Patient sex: F
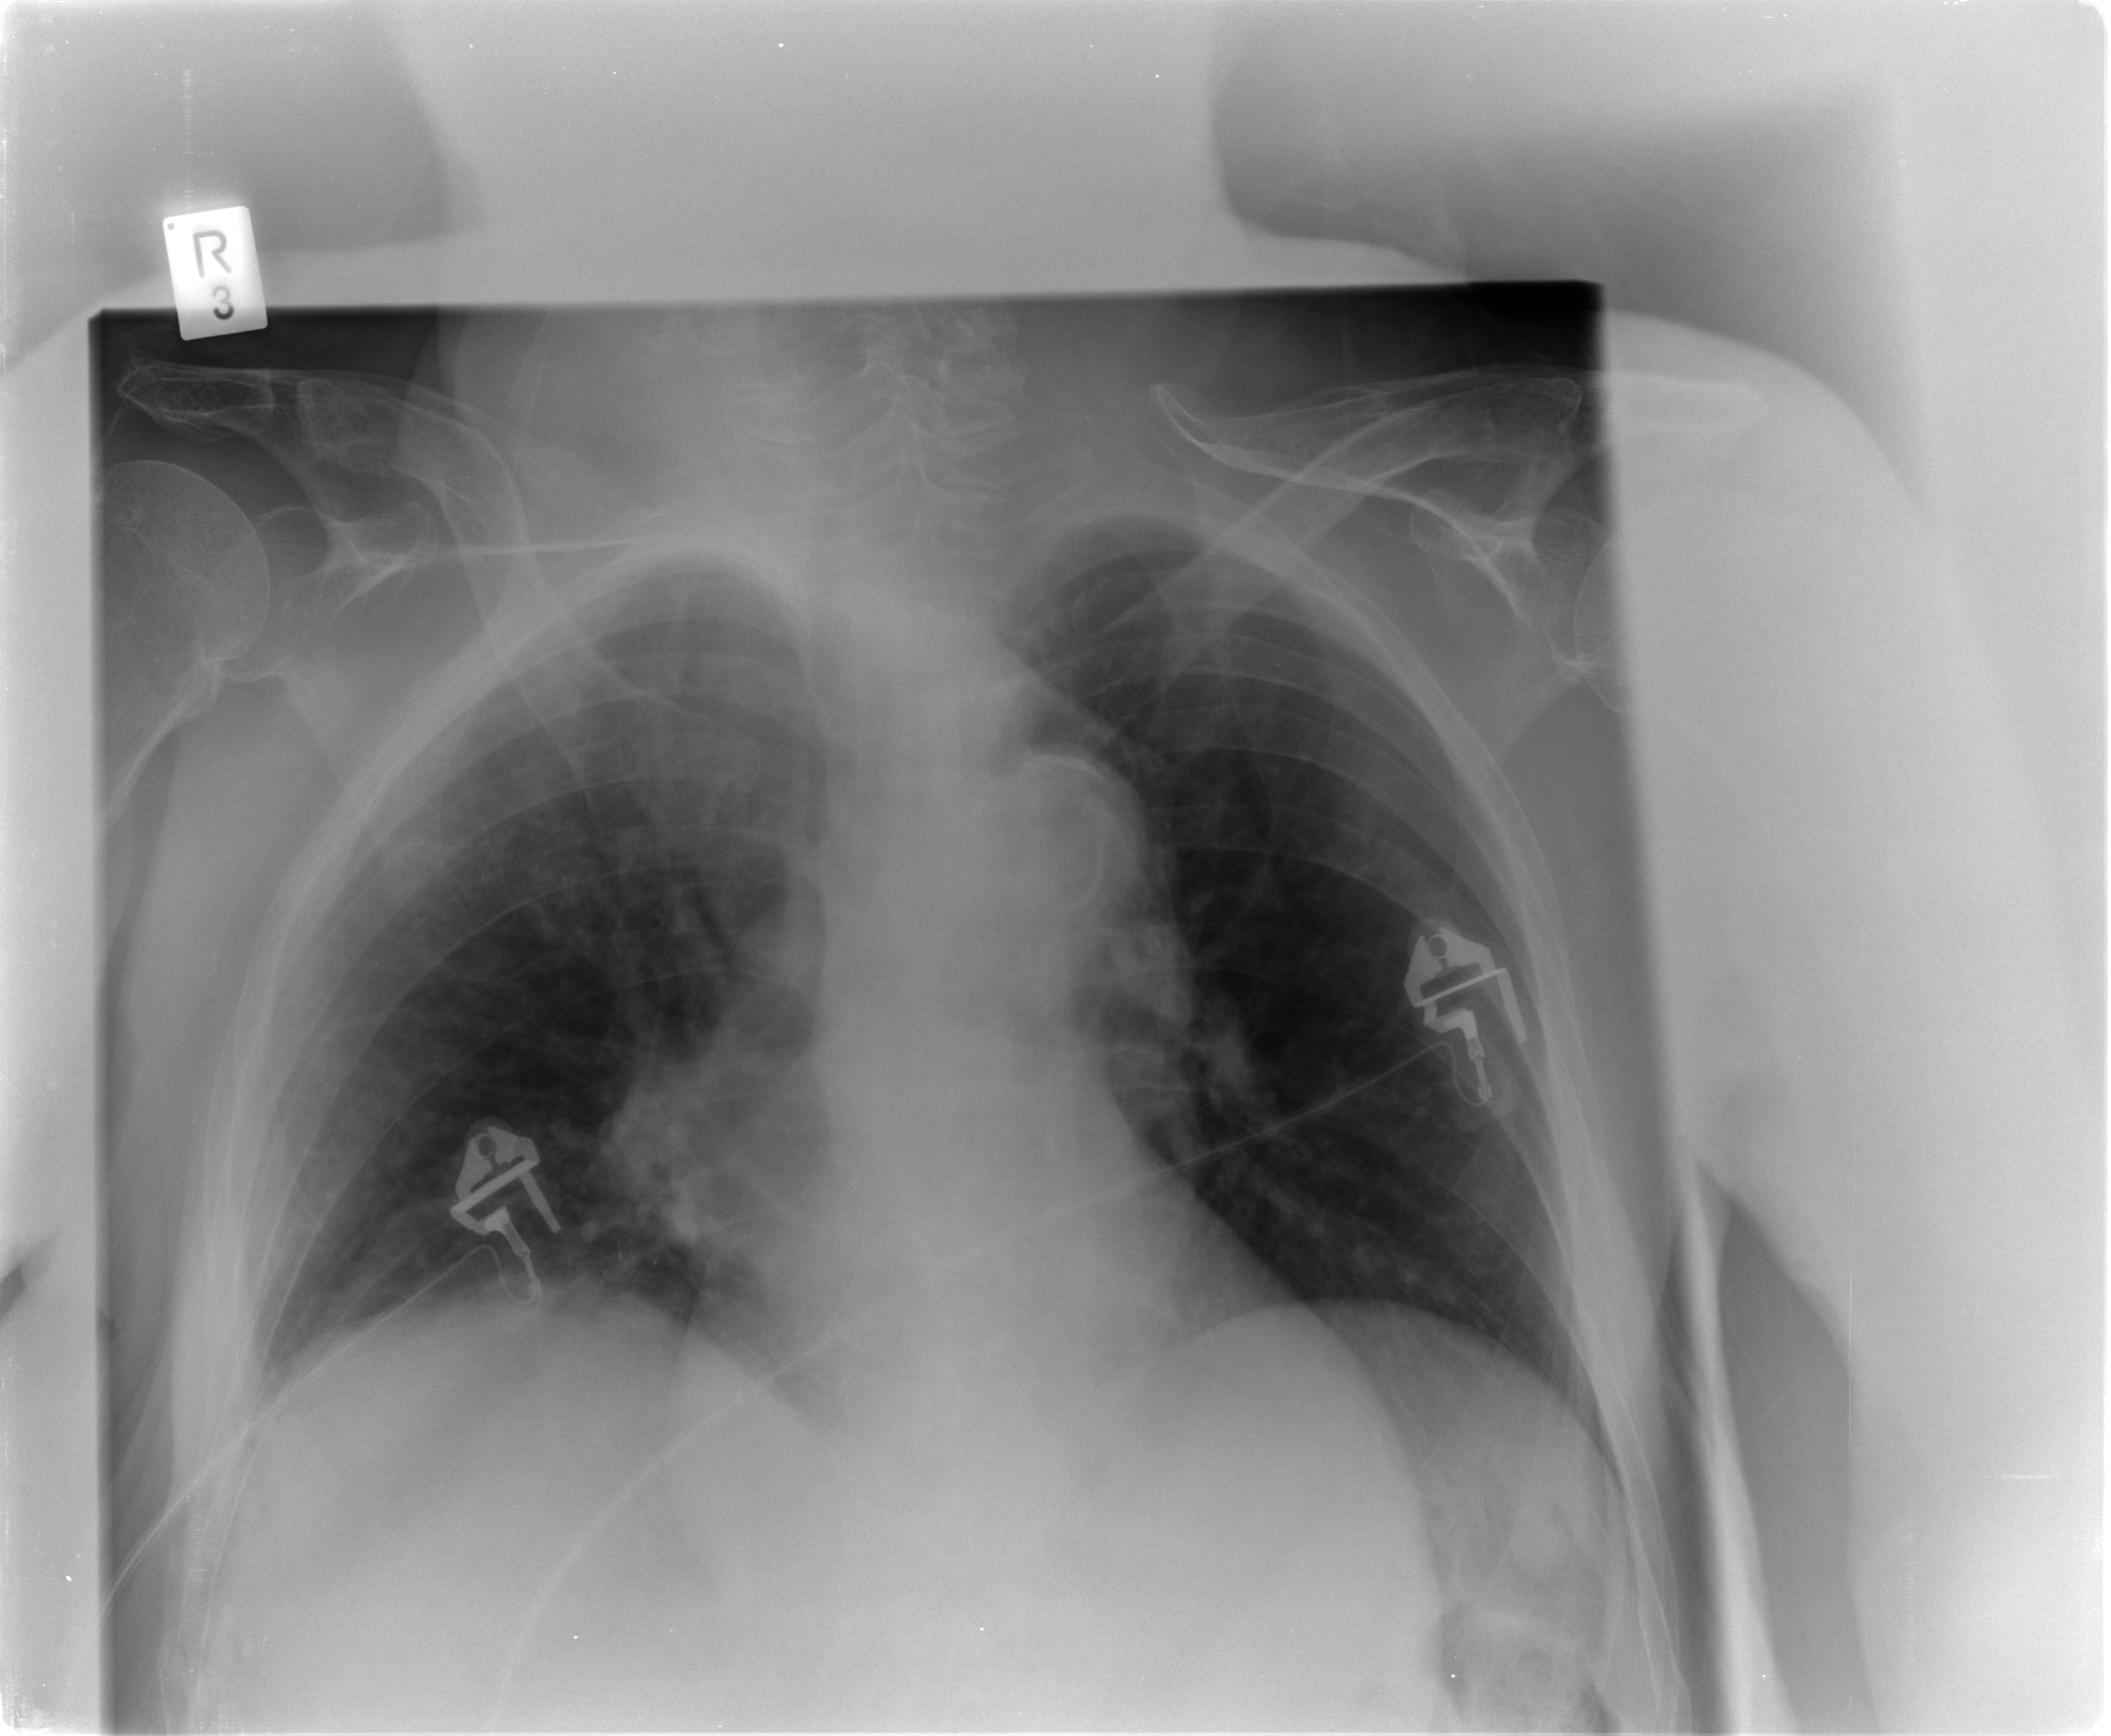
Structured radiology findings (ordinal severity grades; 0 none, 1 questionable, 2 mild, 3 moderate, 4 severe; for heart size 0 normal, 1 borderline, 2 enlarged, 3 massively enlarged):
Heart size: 2
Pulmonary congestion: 0
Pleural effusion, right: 0
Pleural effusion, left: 0
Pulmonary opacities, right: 0
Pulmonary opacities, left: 0
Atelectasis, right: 2
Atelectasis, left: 0